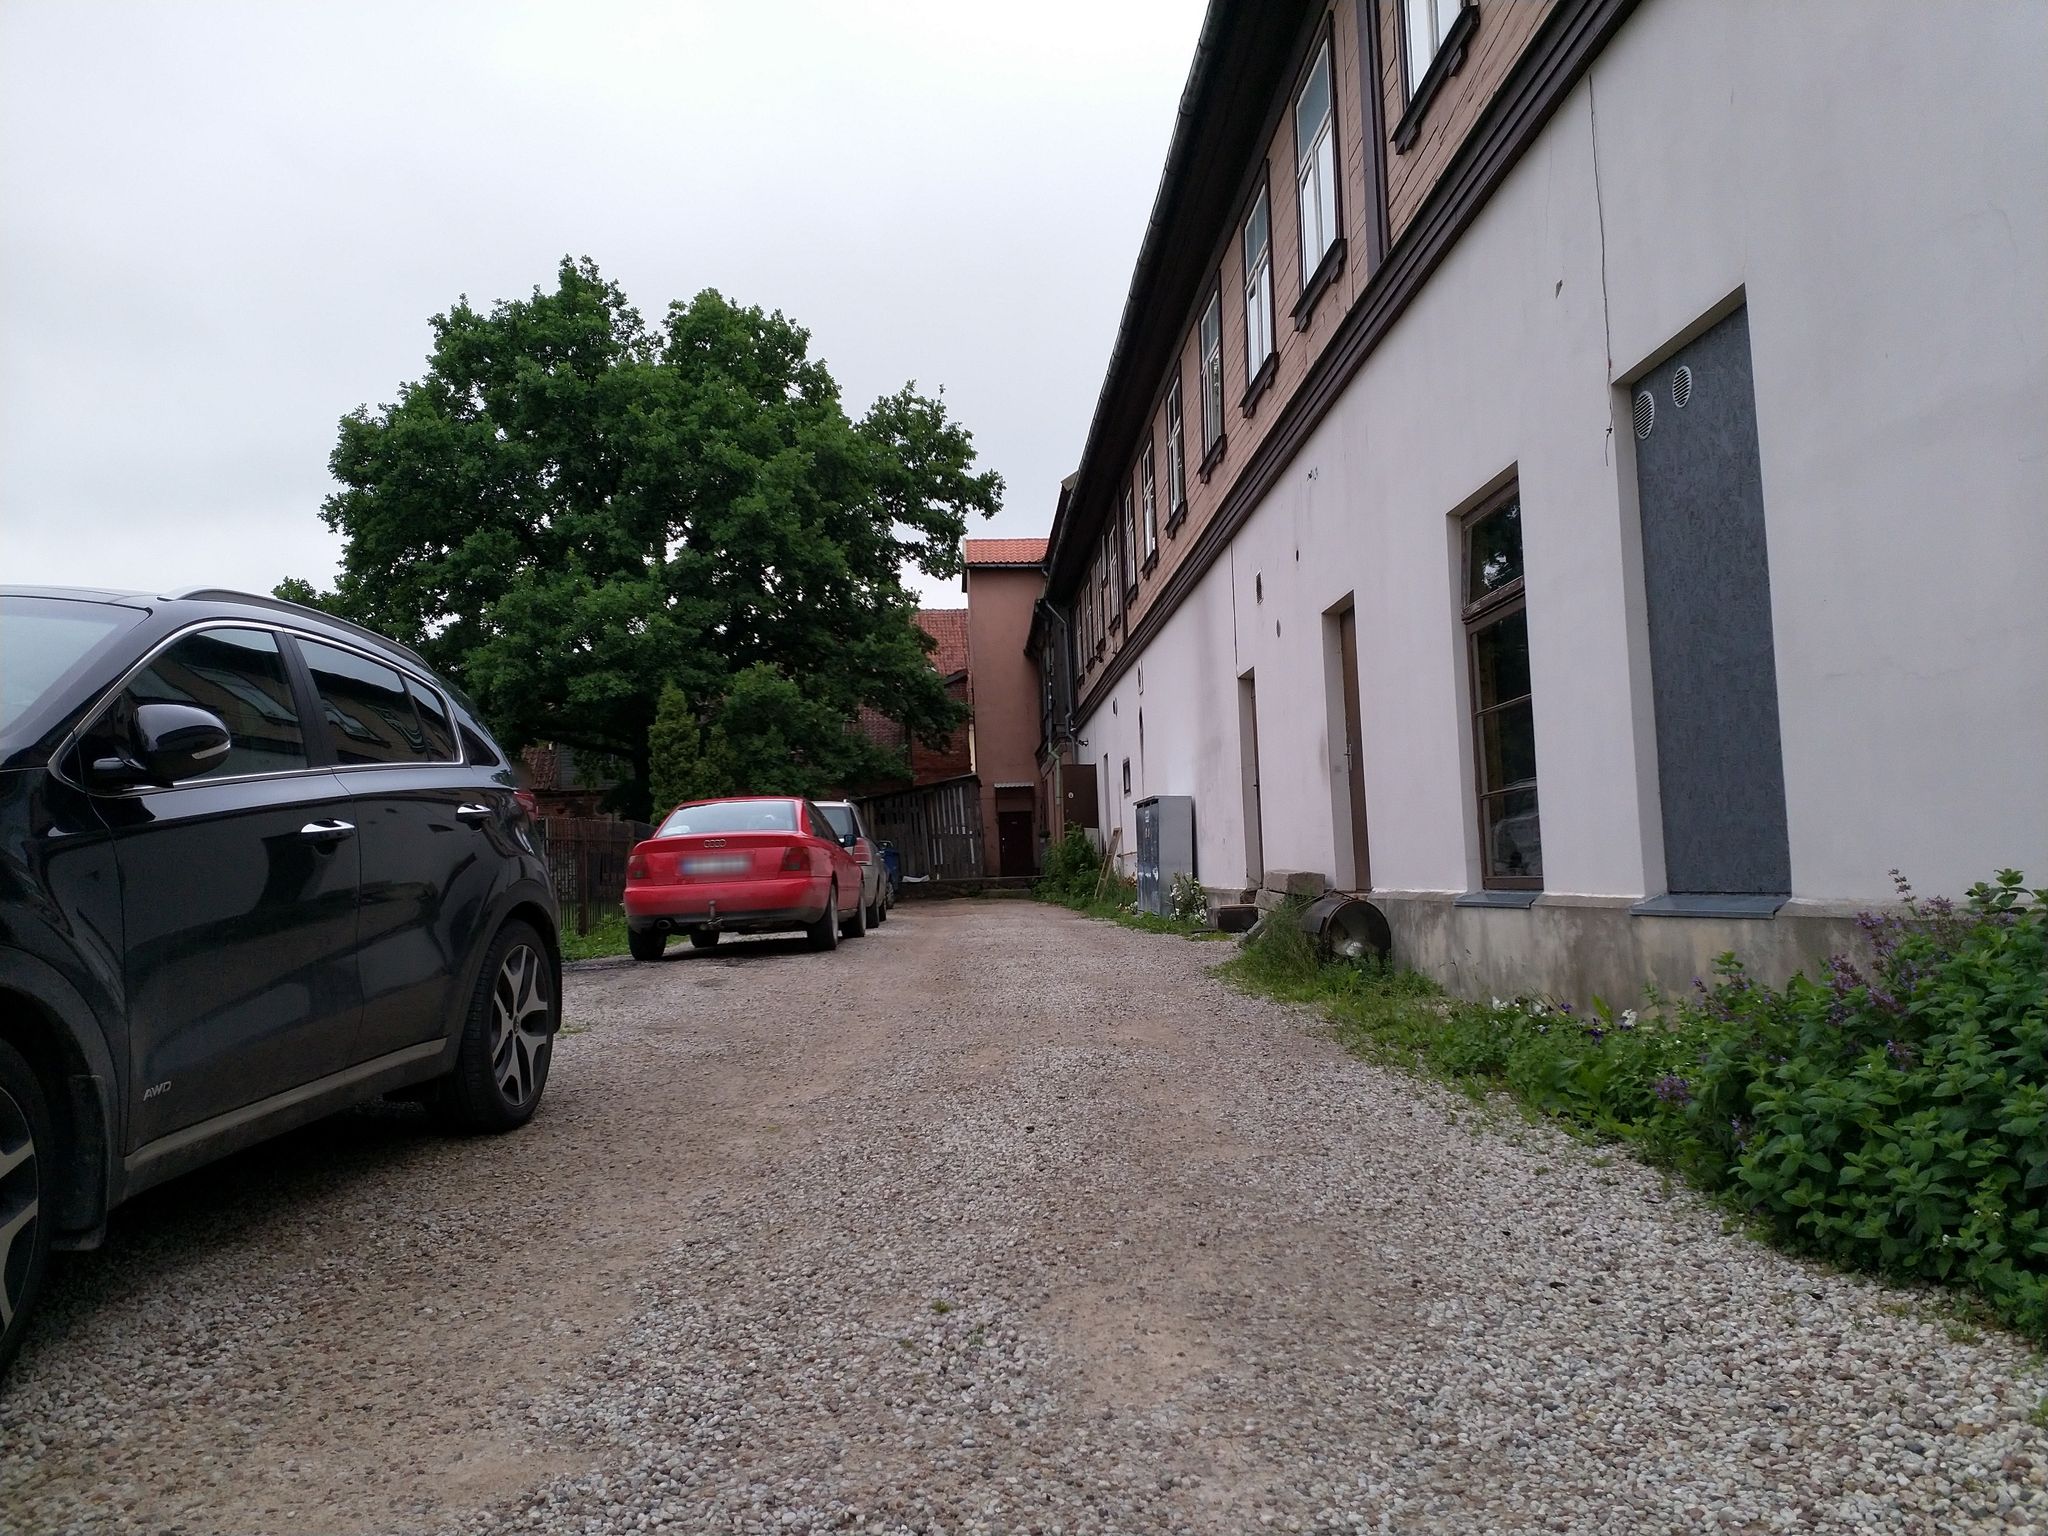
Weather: clear
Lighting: day
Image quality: good
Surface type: walking surface
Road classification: service
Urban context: rural cluster
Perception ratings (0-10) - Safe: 3.41, Lively: 7.28, Beautiful: 5.11, Boring: 3.51, Depressing: 3.31, Wealthy: 6.18